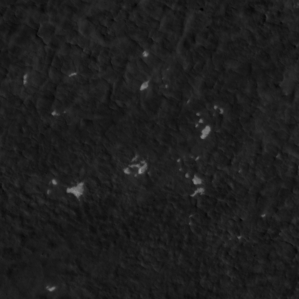
Label: non_frost